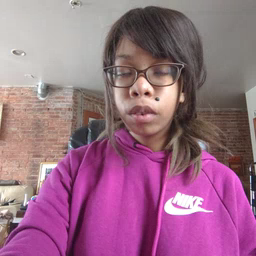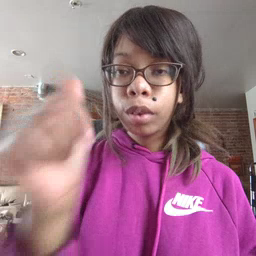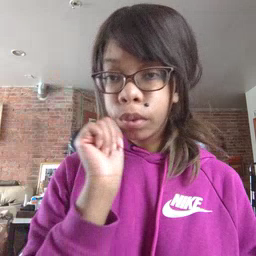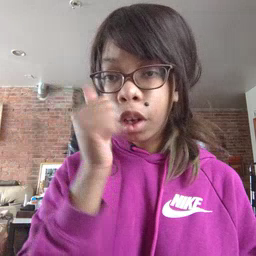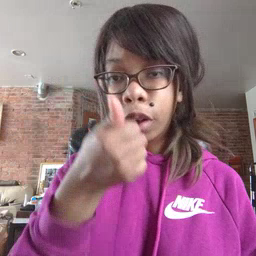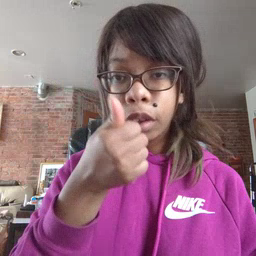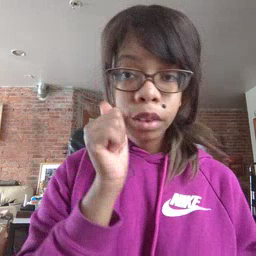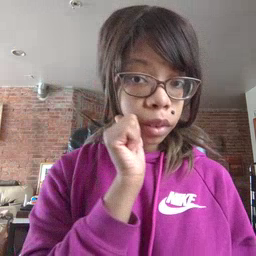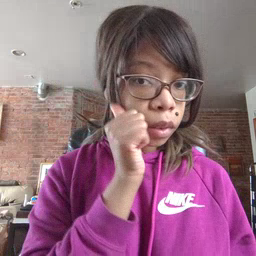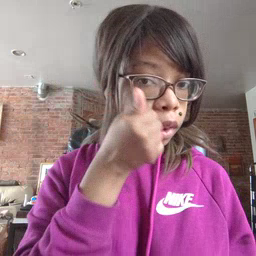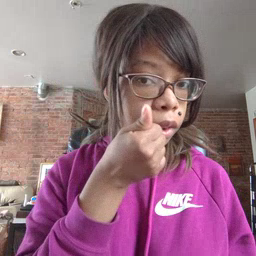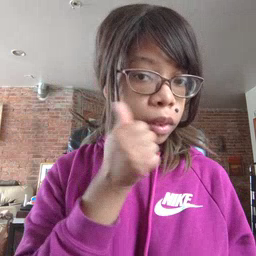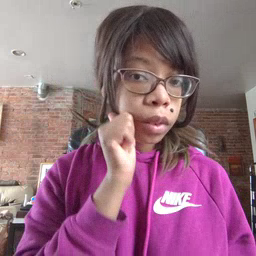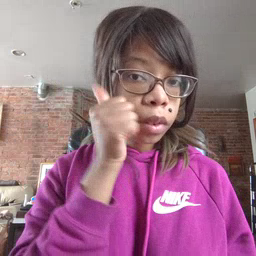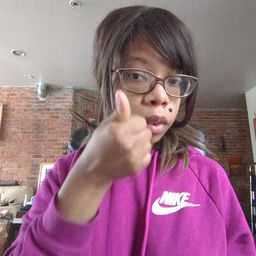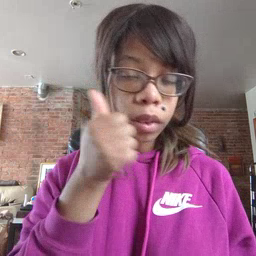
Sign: tomorrow